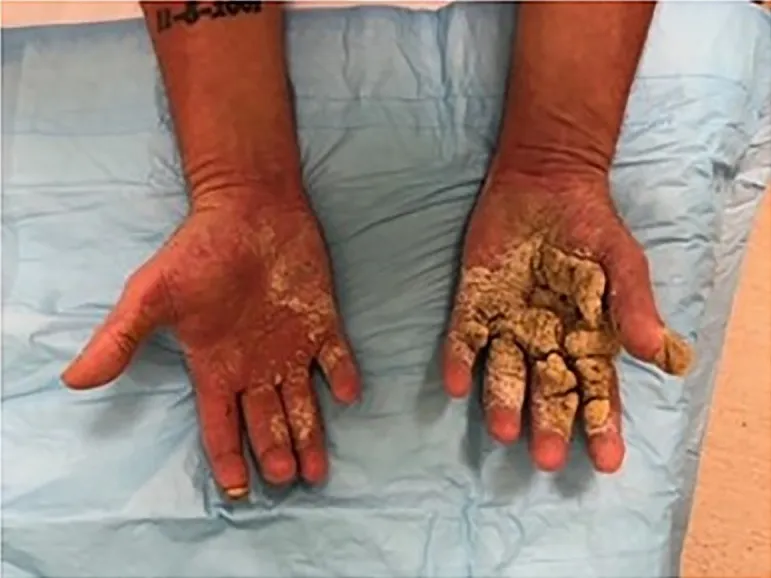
Examination of right hand two months following debridement of crusts and confirmation of Norwegian Scabies diagnosis; left hand, pre debridement, shows extent of disease in comparison.
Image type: medical_photograph (skin_photograph)